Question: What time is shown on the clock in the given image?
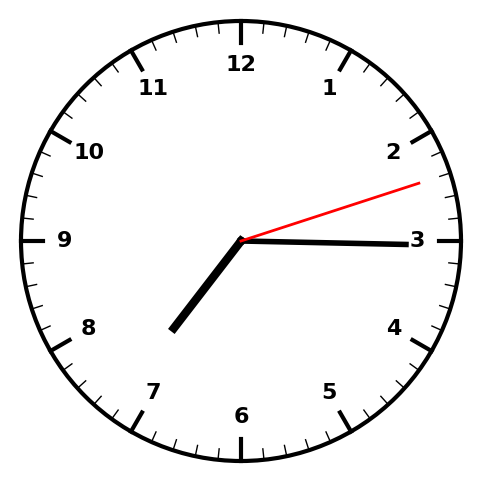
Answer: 07:15:12